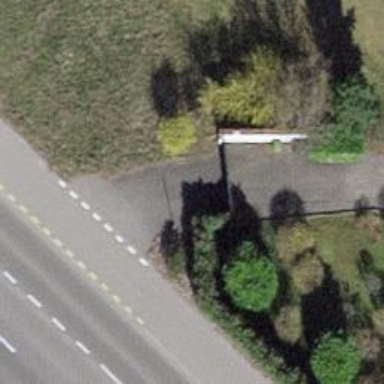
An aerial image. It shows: Gate.